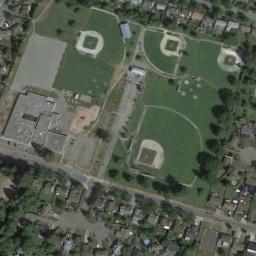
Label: baseball_diamond